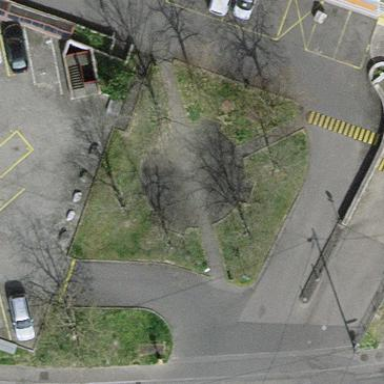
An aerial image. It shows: Pedestrian road.